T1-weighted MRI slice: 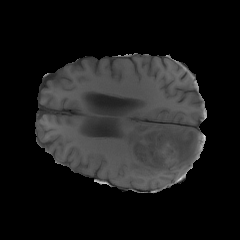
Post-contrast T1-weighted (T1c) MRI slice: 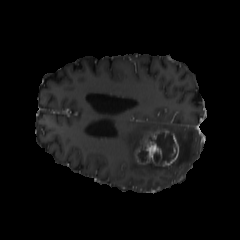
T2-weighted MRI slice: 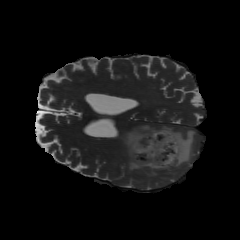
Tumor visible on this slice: yes